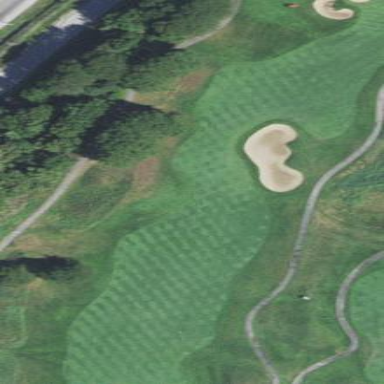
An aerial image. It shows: Rough grassy area used for golf.